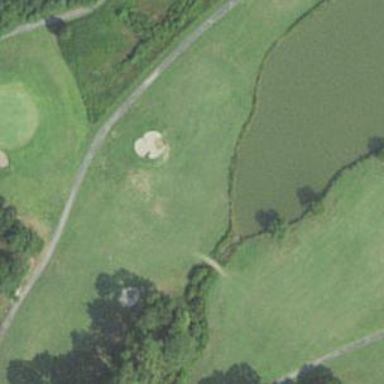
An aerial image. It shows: Golf pitch.